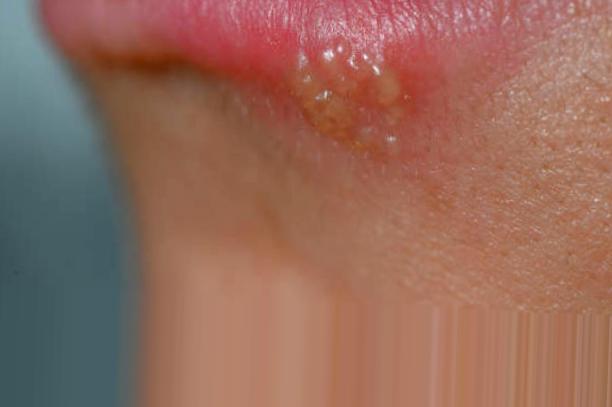
Condition: Mouth Ulcer